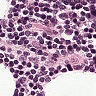
Metastatic tissue present: no